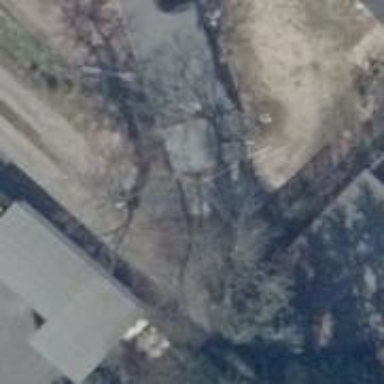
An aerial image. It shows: Single tag "natural: tree."